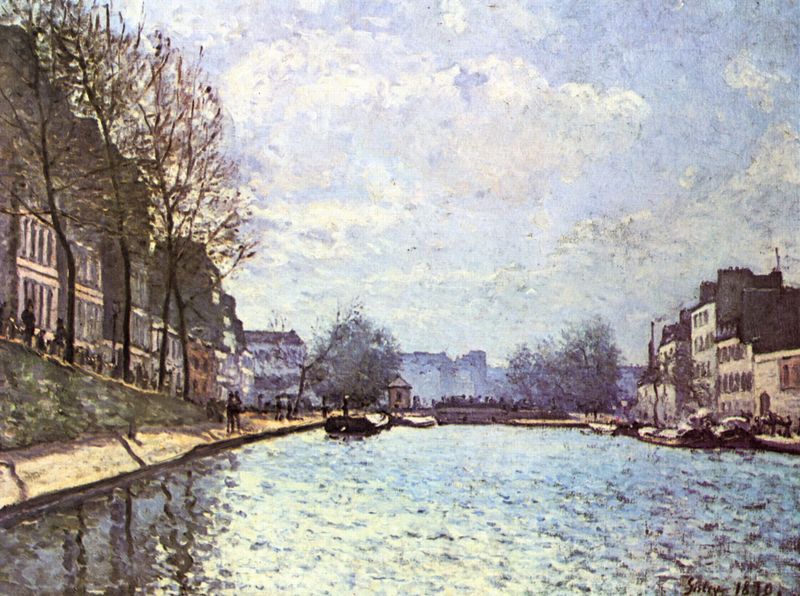
Titel: Ansicht des Kanals Saint-Martin in Paris
Künstler: Alfred Sisley
Standort: Paris
Institution: Musée d'Orsay
Schlagwörter: baum, blau, gemälde, himmel, schatten, wasser, weiß, wolken, aquarell, bäume, fluss, grün, impressionismus, landschaft, menschen, see, stadt, ufer, äste, braun, fenster, frankreich, grau, hell, licht, paris, schwarz, straße, zeichnung, dach, gebäude, gras, haus, rasen, weg, wiese, wolke, expressionismus, leute, zylinder, bild, niederlande, öl, bach, horizont, häuser, morgen, spiegelung, brücke, kanal, sonne, rosa, boot, boote, kahn, turm, küste, schiff, schiffe, sommer, wellen, ansicht, fassade, fassaden, ort, pointilismus, dorf, dächer, mauer, allee, nebel, hafen, kähne, lastkähne, seine, kai, schleppkähne, ölgemälde, querformat, stämme, monet, manet, frühling, reflexion, courbet, expressionistisch, flusslandschaft, pinsel, blauer himmel, sisley, frühjahr, spaziergänger, lilien, gustav, pisarro, frachter, schleuse, bläue, uferweg, schleppkahn, reede, quais, wegge, 1850, kay